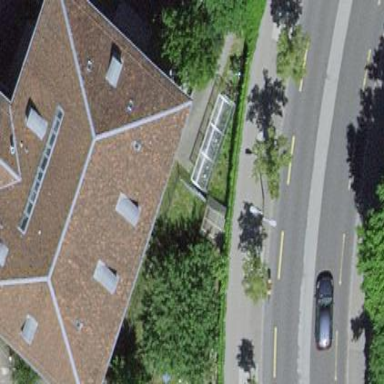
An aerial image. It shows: Hipped-roof building with apartments.